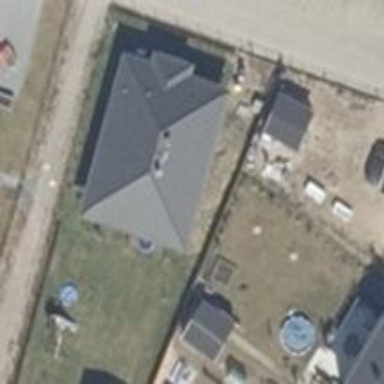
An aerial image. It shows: Detached building with hipped roof.